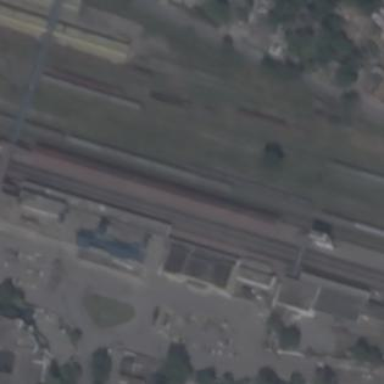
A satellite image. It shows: Platform for public transport at railway station.